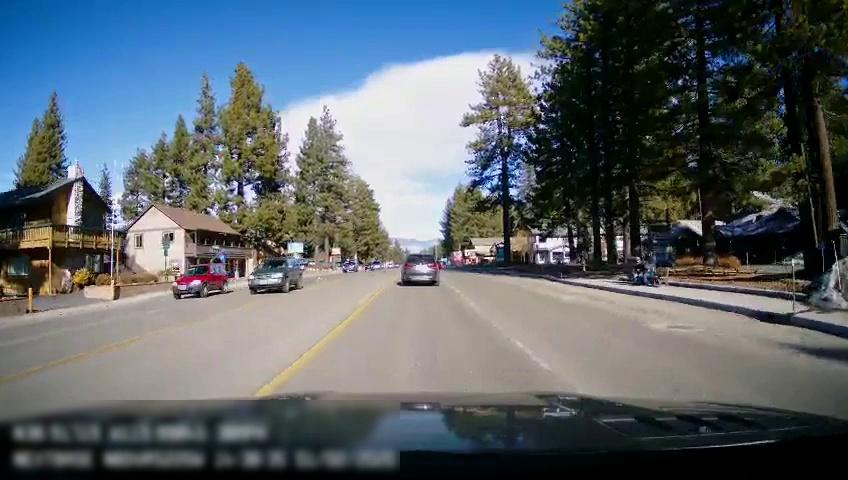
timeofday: Day
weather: Sunny
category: Drivable Space
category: Vehicles | SUV
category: Vehicles | Car
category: Vehicles | SUV
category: Vehicles | SUV
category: Vehicles | Car
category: Lanes | Opposite Lane
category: Lanes | Opposite Lane
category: Lanes | Current Lane
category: Lanes | Opposite Lane